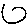
Label: circle